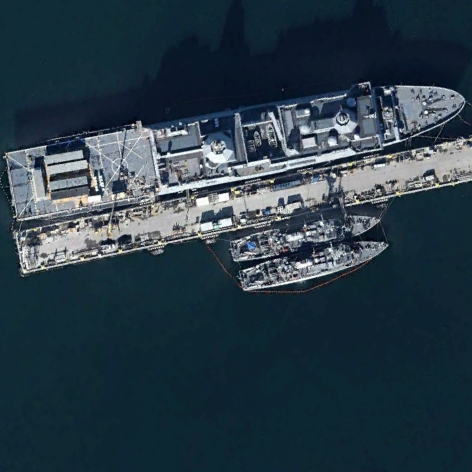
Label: combat